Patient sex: F
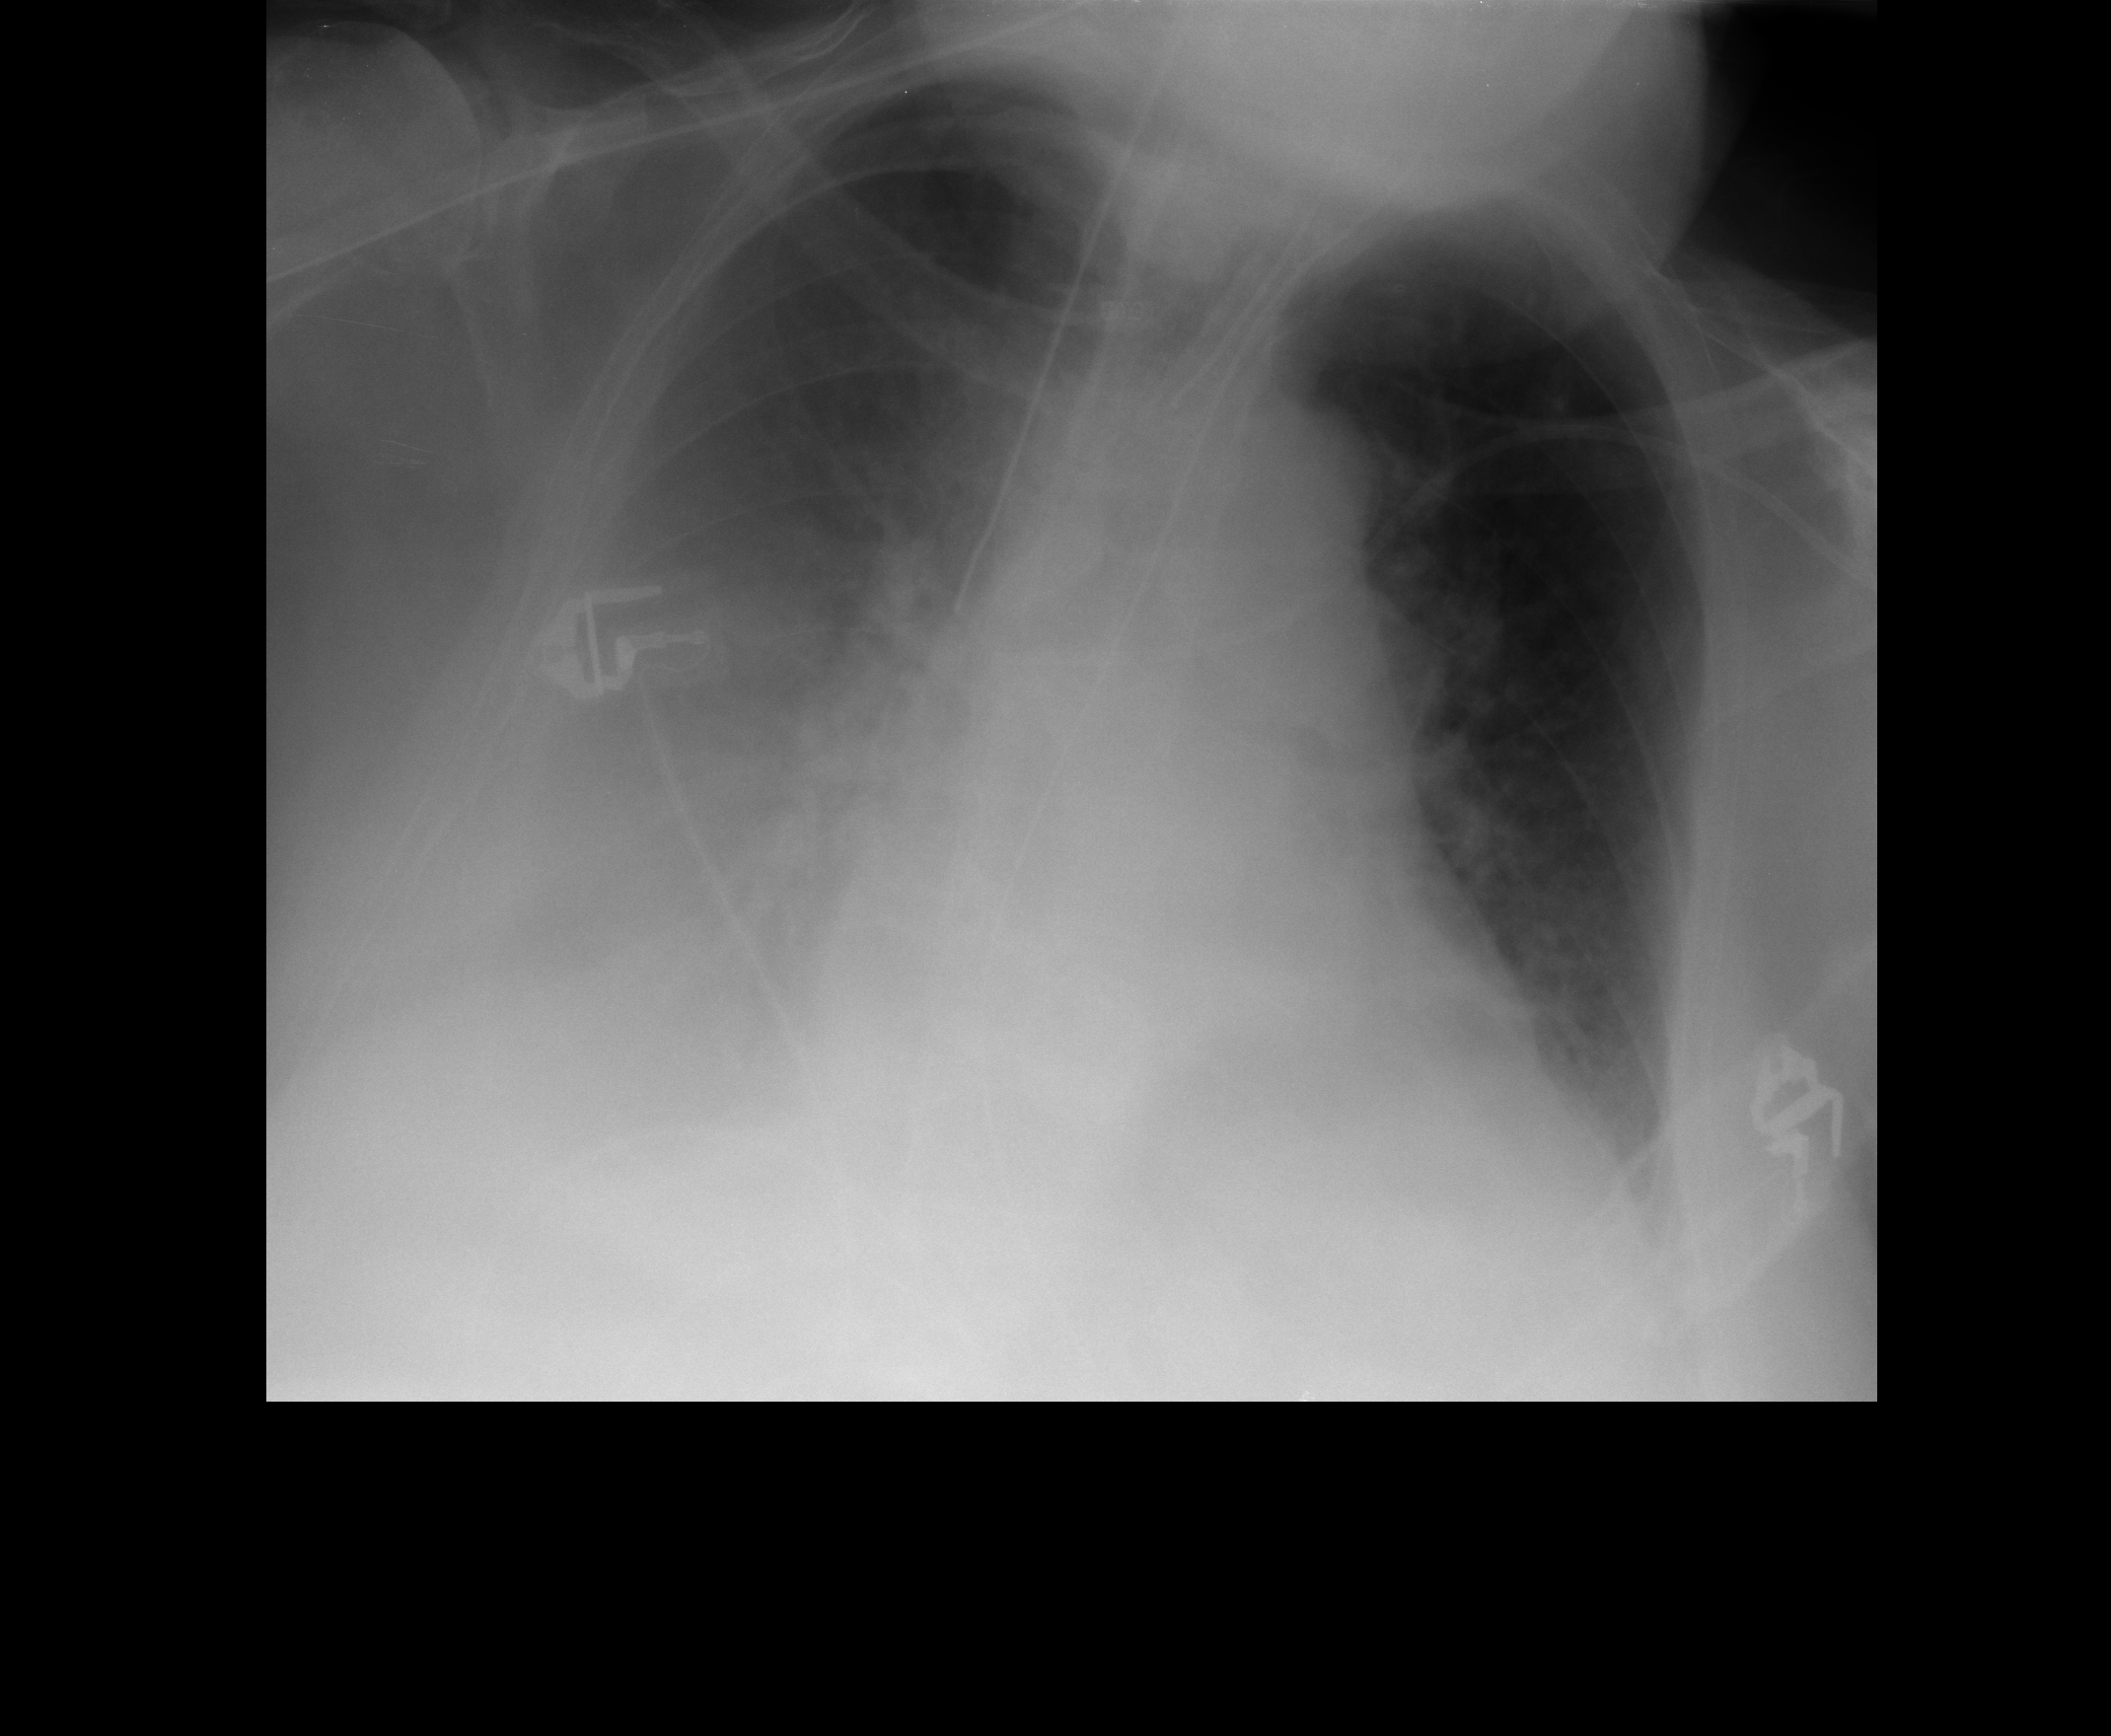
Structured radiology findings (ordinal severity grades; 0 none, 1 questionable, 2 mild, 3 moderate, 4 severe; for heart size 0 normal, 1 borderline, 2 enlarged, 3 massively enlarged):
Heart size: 2
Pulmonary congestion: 2
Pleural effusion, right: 3
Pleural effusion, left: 1
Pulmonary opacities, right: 1
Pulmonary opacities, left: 0
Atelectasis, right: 2
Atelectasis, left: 0